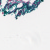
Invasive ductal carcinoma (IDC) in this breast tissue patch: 0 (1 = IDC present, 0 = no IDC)